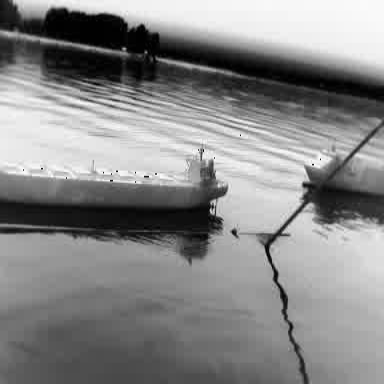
There is a liner in the infrared image.